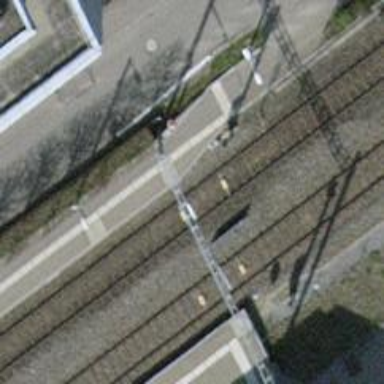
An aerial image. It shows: Railway signal.